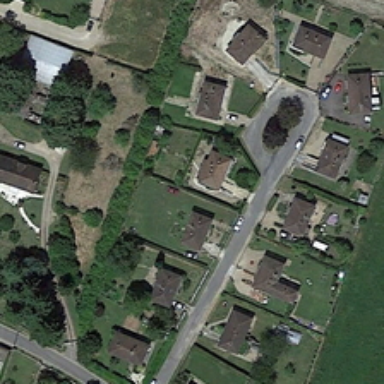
Many buildings and green trees are in a medium residential area .